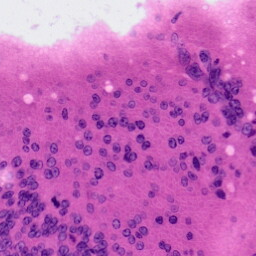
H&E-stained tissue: Colon